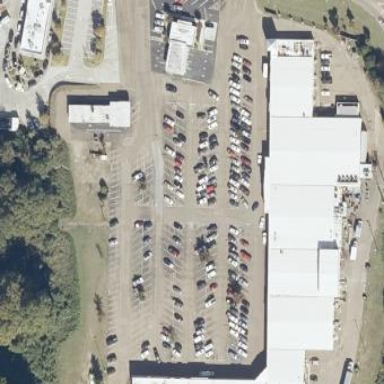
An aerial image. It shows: Retail building.